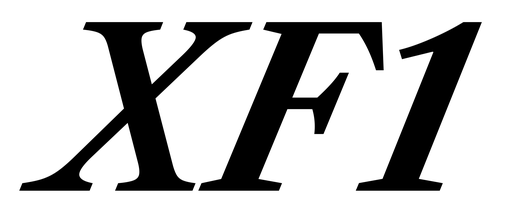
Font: LibreCaslonText-Italic_Bold_Italic